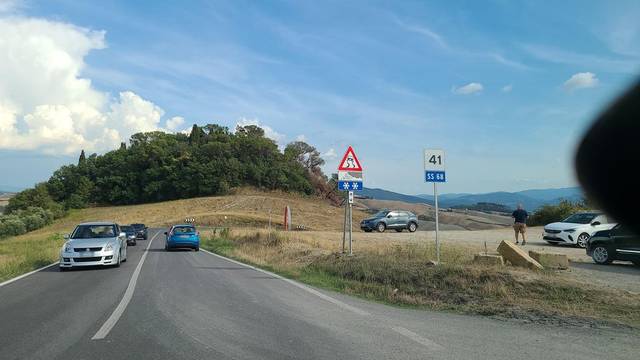
Region: Italy
Coordinates: 43.396, 10.888